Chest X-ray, AP view. Patient: 34 years old, sex M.
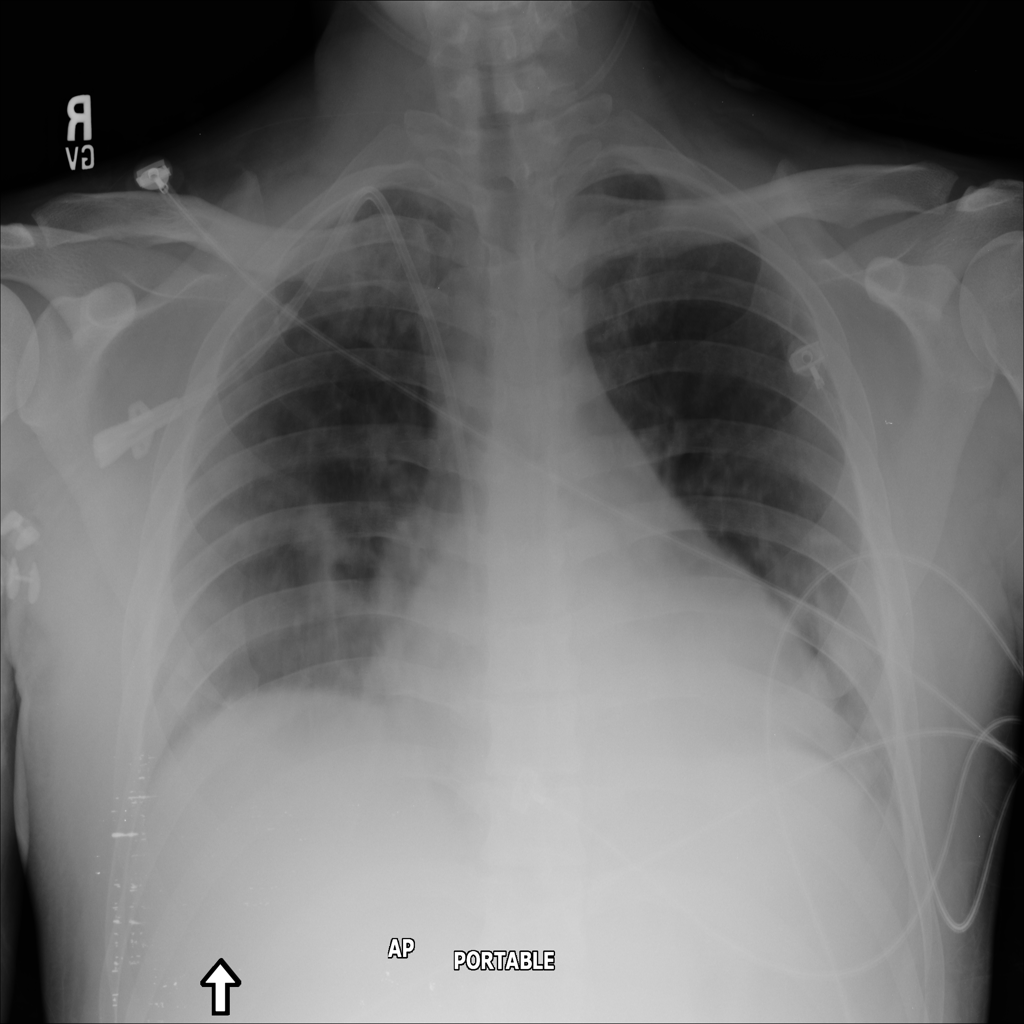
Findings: No Finding